Question: I am running SQL Server 2008 R2. I want to run a query that will delete data in column 'referralSource' before a specific 'referralDate' in the 'dbo.Referral' table.
Here is a screenshot of what I am talking about:

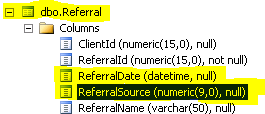
Answer: '''
update dbo.Referral
set referralSource = null
where referralDate < some_specific_date
'''
For 'some_specific_date' you can put e.g.
''20101201'' or any other value you need.